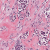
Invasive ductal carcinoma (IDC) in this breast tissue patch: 1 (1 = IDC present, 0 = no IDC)